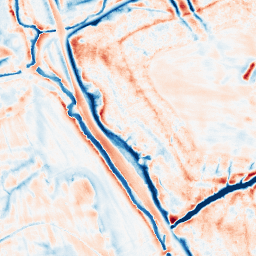
Category: edge_preserving
Decomposition family: bilateral
Decomposition parameters: d: 21
sigma_color: 25
sigma_space: 50
Upsampling method: quartic
Upsampling parameters: scale: 4
Upsampling scale: 4